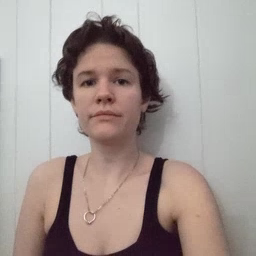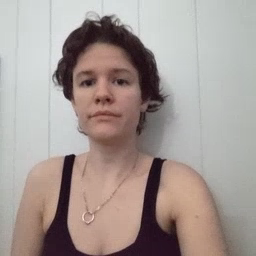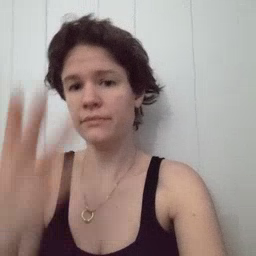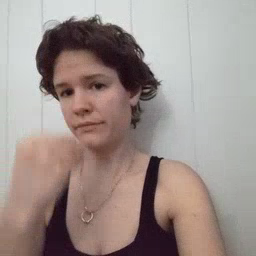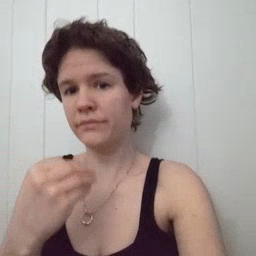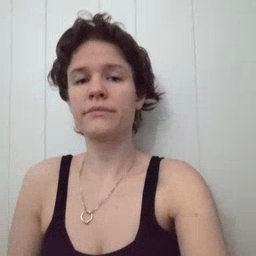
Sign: nap